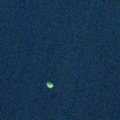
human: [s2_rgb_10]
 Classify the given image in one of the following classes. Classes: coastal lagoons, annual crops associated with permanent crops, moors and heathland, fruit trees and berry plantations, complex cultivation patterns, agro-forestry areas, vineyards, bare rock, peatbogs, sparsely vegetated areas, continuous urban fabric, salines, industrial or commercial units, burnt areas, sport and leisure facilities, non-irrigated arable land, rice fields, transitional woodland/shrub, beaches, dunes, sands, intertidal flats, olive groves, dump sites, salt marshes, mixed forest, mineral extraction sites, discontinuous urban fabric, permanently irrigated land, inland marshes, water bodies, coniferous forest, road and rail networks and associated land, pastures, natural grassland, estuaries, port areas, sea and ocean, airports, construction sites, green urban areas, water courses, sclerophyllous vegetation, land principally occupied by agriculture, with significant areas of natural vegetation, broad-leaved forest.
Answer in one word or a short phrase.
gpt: water bodies